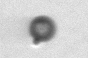
Label: bead